You are looking at the wavelet scalogram of a bearing's acceleration signal. Classify the bearing condition as one of: normal, inner_race, outer_race, ball.
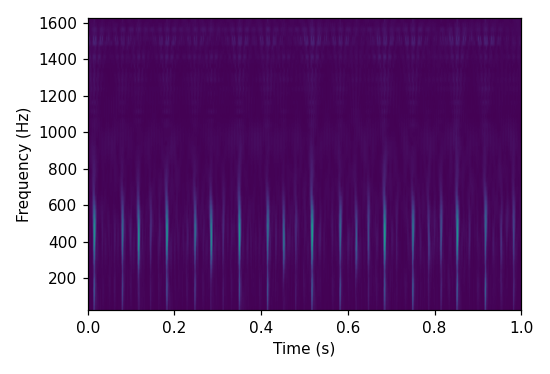
Answer: outer_race